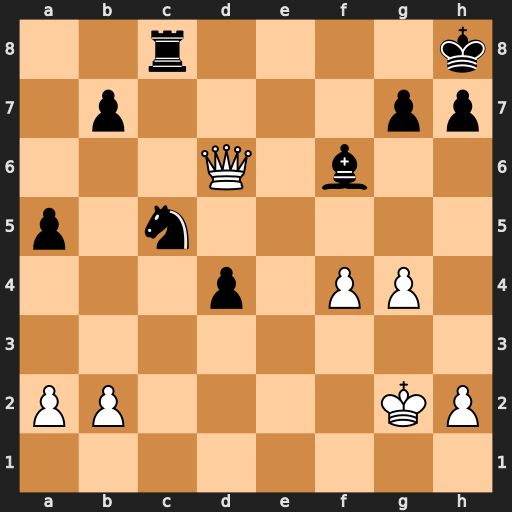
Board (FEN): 2r4k/1p4pp/3Q1b2/p1n5/3p1PP1/8/PP4KP/8
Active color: w
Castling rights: -
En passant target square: -
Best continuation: g5 Bxg5 fxg5